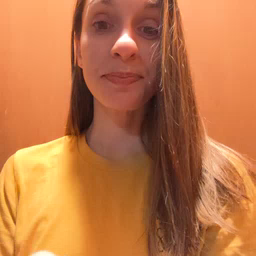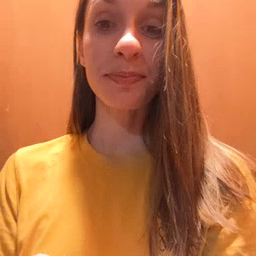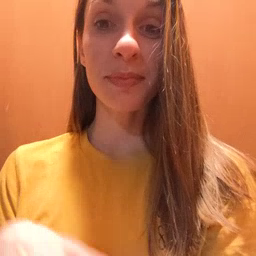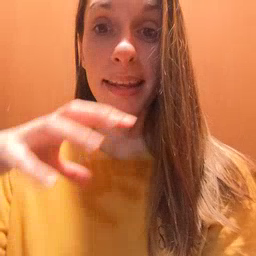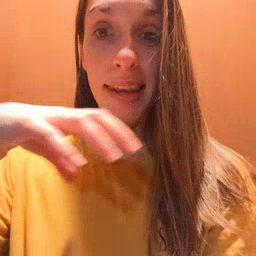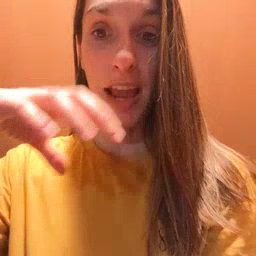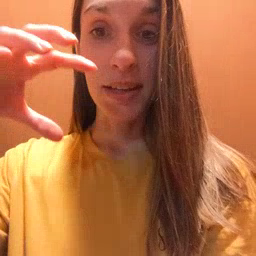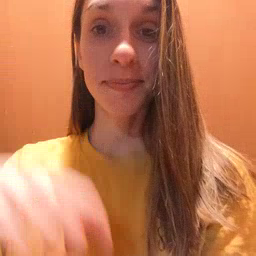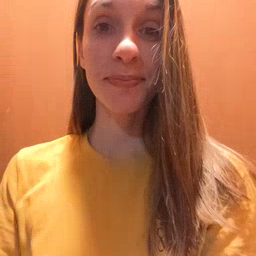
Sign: cloud